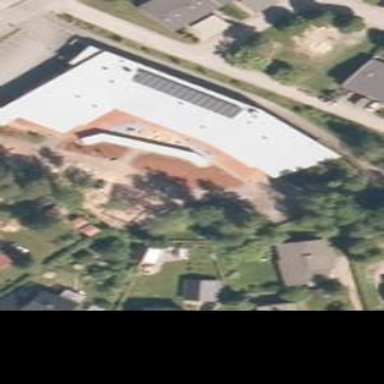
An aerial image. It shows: Kindergarten.